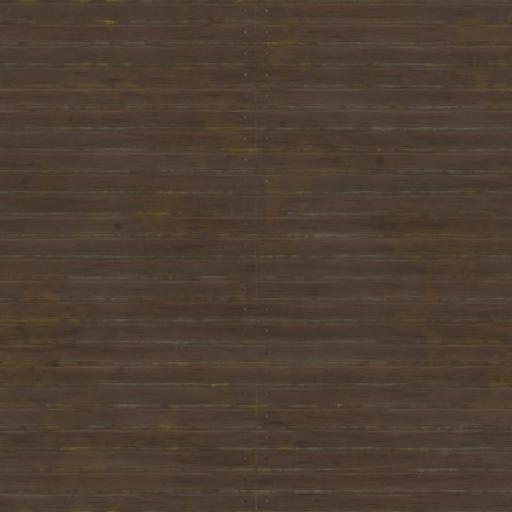
Tags: dark grunge moss mossy nails planks siding wall wood wooden